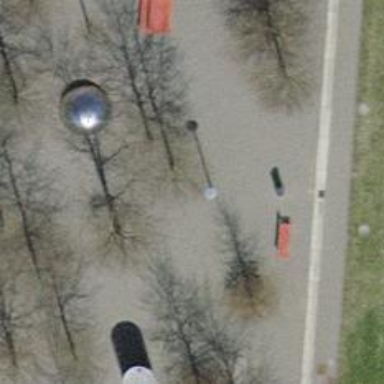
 Fagus genus."